Question: I am trying to connect to a SQL Server 2008, but I'm getting this error:
>
Please check the image.

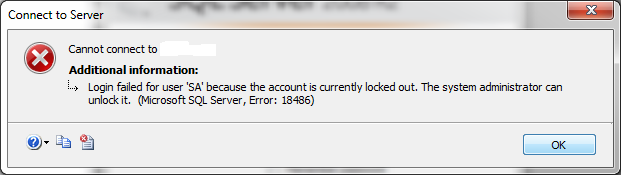
Answer: > SQL server has local password policies. If policy is enabled which
locks down the account after X number of failed attempts then the
account is automatically locked down.This error with 'sa' account is
very common. sa is default administartor login available with SQL
server. So there are chances that an ousider has tried to bruteforce
your system. (This can cause even if a legitimate tries to access the
account with wrong password.Sometimes a user would have changed the
password without informing others.)
If you know another admin account, you can unlock it using this query,
'''
ALTER LOGIN sa WITH PASSWORD='password' UNLOCK
'''
<URL>